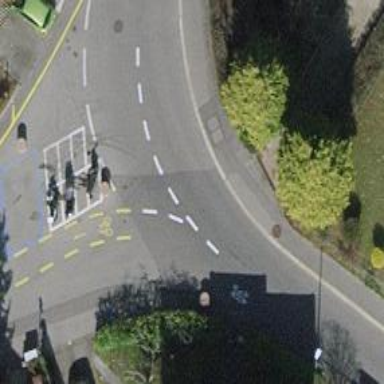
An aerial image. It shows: Residential road with opposite lane cycleway.